Question:
I'm trying to build an app front end with flutter and it's my first time so I faced some bugs like this one: there is no way to edit my textformfield because I putted my form elements in a listview ! when keyboard appears to enter some text to the field it disappears in a second ! I need an immediat solution please :(
'''
import 'package:flutter/material.dart';
import'package:dubai274_app/mobile_verif.dart';
import 'EnsureVisible.dart';
class SignUp extends StatefulWidget{
static String tag = 'Sign_up-page';
SignUp_Page createState() => SignUp_Page();
}
class SignUp_Page extends State<SignUp>{
List<DropdownMenuItem<String>> _Dropdownmenuitems;
String _statusSel;
List<DropdownMenuItem<String>> _getDropdownmenuitem(){
List<DropdownMenuItem<String>> items=new List();
items.add(new DropdownMenuItem(value:'Emirates',child: new Text('United Arab Emirates')));
items.add(new DropdownMenuItem(value:'Tun',child: new Text('Tunisia')));
return items;
}
void changeddropdowselecteditem(String selecteditem){
setState(() {
_statusSel=selecteditem;
});
}
@override
void initState() {
// TODO: implement initState
//listViewController=new ScrollController().addListener(_scrollListener);
_Dropdownmenuitems=_getDropdownmenuitem();
_statusSel=_Dropdownmenuitems[0].value;
}
@override
Widget build(BuildContext context) {
final scaffoldKey = GlobalKey<ScaffoldState>();
final formKey = GlobalKey<FormState>();
final TextEditingController _controller = new TextEditingController();
final first_value=TextFormField(autofocus: false,
validator: (val) =>
val.length < 6 ? 'First name required' : null,
decoration: InputDecoration(
labelText: 'First Name',
hintText: 'First Name',
contentPadding: EdgeInsets.fromLTRB(20.0, 10.0, 20.0, 10.0),
),);
final family_value=TextFormField(autofocus: false,
decoration: InputDecoration(
labelText: 'Last Name',
hintText: 'Last Name',
contentPadding: EdgeInsets.fromLTRB(20.0, 10.0, 20.0, 10.0),
),);
final Nationality=new DropdownButton(items: _Dropdownmenuitems, value:_statusSel,onChanged: changeddropdowselecteditem);
final email_value=TextFormField(keyboardType: TextInputType.emailAddress,
autofocus: false,
decoration: InputDecoration(
labelText: 'Email',
hintText: 'Email',
contentPadding: EdgeInsets.fromLTRB(20.0, 10.0, 20.0, 10.0),
),);
final password=Column(children: <Widget>[ TextFormField(autofocus: false,
obscureText: true,
decoration: InputDecoration(
labelText: 'Password',
hintText: 'Password',
contentPadding: EdgeInsets.fromLTRB(20.0, 10.0, 20.0, 10.0),)), Text('Min 8 characters with at least one special character')]);
void _performsignup() {
final snackbar = SnackBar(
content: Text('Email: $email, password: $password'),
);
scaffoldKey.currentState.showSnackBar(snackbar);
}
void _submit() {
final form = formKey.currentState;
if (form.validate()) {
form.save();
Navigator.push(
context,
MaterialPageRoute(builder: (context) => MobileVerif()),
);
_performsignup();
}
}
final forward_signedin=FloatingActionButton(tooltip: 'Go forward',
child: Icon(Icons.arrow_forward,color: Colors.white,size: 38.4,),
onPressed: (){_submit();},);
return MaterialApp(
title: 'Sign_Up_Page',
home: Scaffold(
appBar: AppBar(
elevation: 0.0,
backgroundColor: Colors.transparent,
title: const Text('Sign Up',style: TextStyle(color: Colors.blueAccent, fontSize: 25.0,fontWeight: FontWeight.bold),textAlign: TextAlign.center,),
centerTitle: true,
leading: IconButton(
tooltip: 'Previous choice',
icon: const Icon(Icons.arrow_back_ios),
onPressed: () { Navigator.pop(context);},
color: Colors.black,
iconSize: 20.0,
),
),
body: new Container(
decoration: new BoxDecoration(
image: new DecorationImage(
image: new AssetImage("assets/background.png"),
fit: BoxFit.cover,
),
),
child: new Form( key: formKey,
child: new Padding( padding: new EdgeInsets.all(40.0), child: ListView(
children: <Widget>[
first_value,
family_value,
Nationality,
email_value,
password,
new ListTile( title:forward_signedin,)],
)) )
),
),
);
}
}
'''
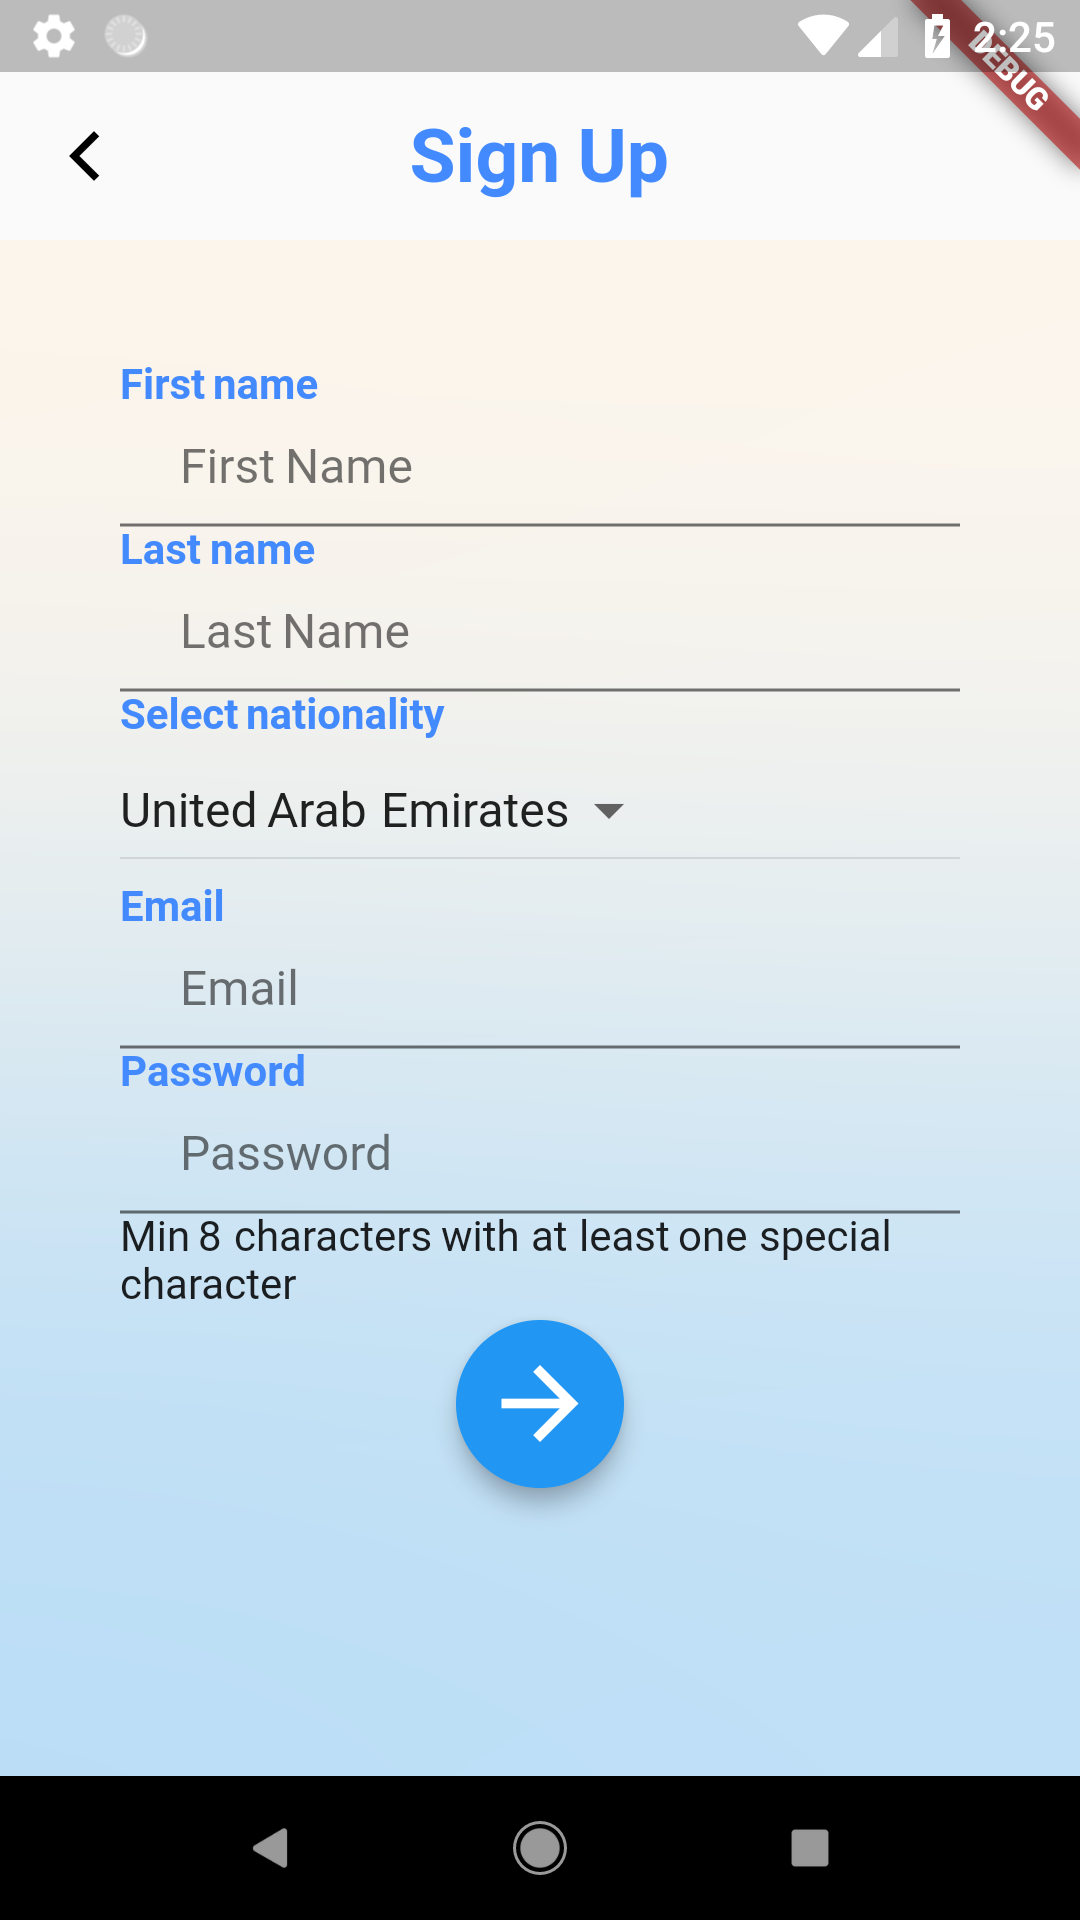
Answer: You have the following code in your build function:
'''
final formKey = GlobalKey<FormState>();
'''
This is the problem. You have to either make it static or move to
'initState()'